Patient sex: M
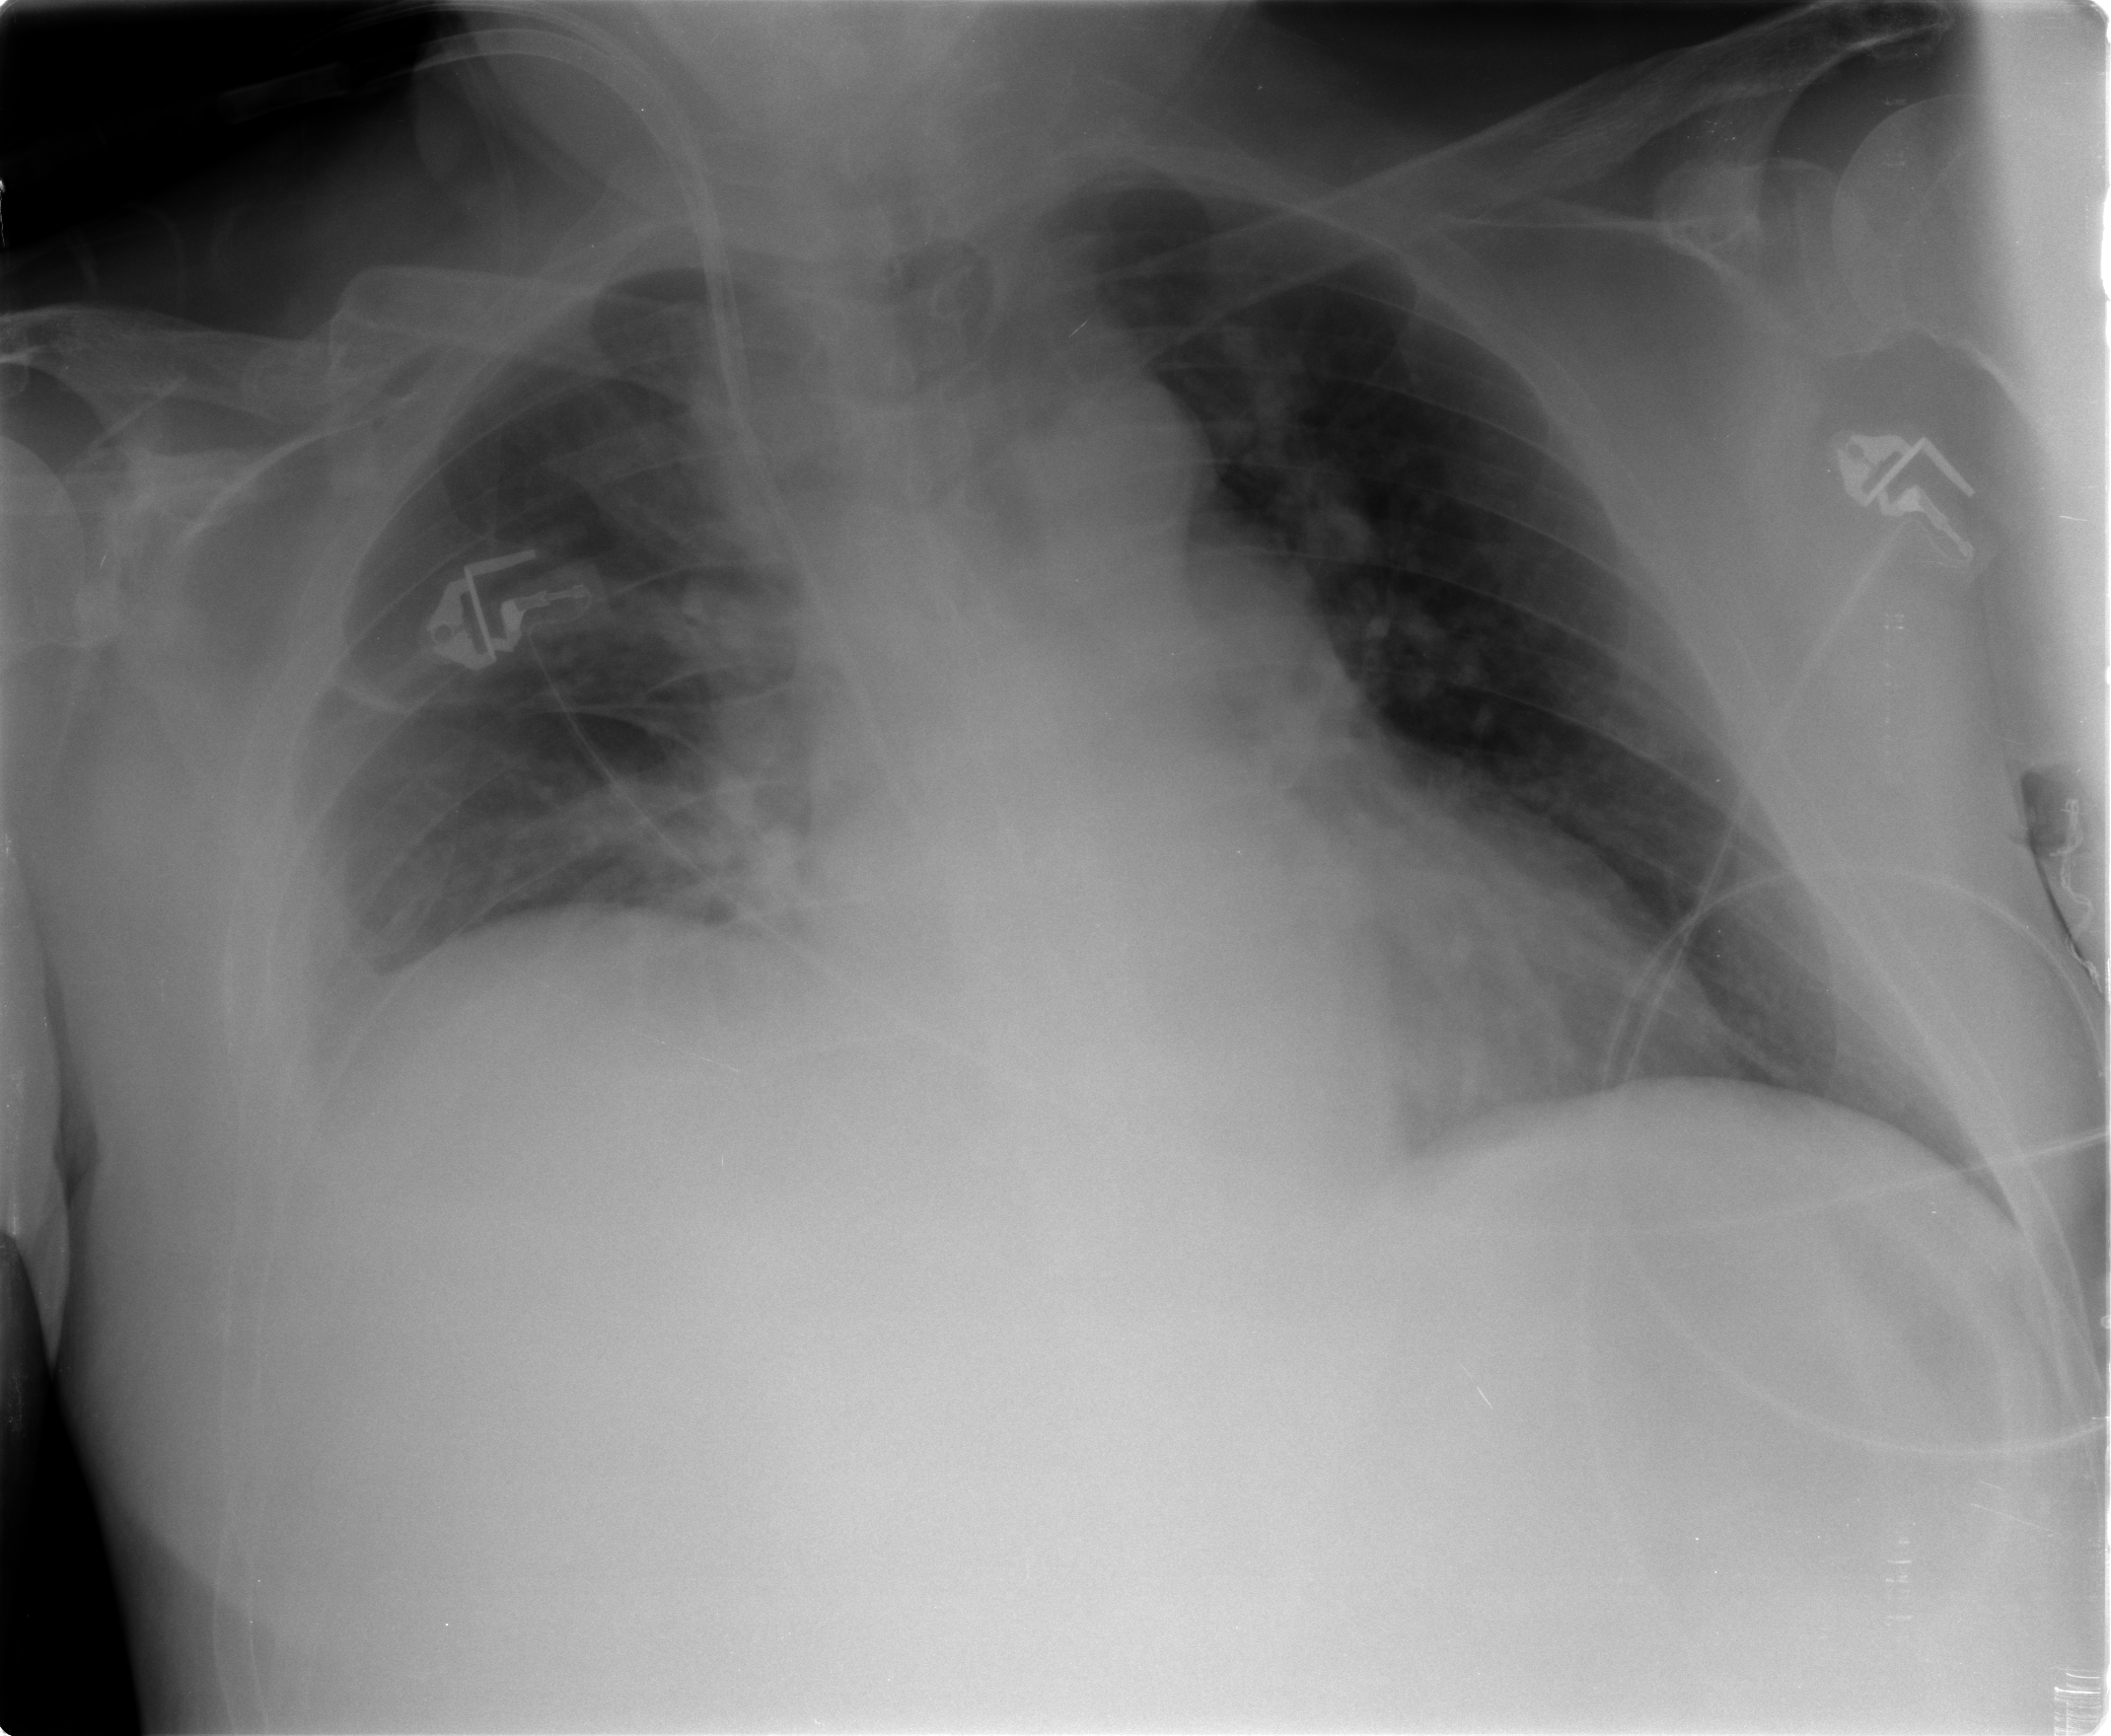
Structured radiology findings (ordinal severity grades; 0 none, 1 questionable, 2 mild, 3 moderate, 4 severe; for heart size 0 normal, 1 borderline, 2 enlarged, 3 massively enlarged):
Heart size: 0
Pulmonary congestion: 1
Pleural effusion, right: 1
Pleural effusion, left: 0
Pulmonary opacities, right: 0
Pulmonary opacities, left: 0
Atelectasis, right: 2
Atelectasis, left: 2